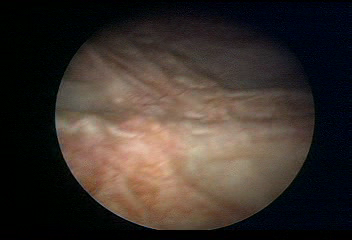
Modality: WLC
Class: Normal mucosa
Bladder cancer association: No